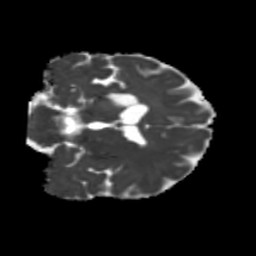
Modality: MD
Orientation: coronal
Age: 53
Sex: male
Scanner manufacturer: siemens
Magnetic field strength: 3 T
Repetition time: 5.25 s
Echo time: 0.08 s